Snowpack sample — Buffalo Mountain, Silverthorne, Colorado, USA (1/25/25, 10:11 AM MST)
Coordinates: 39.6222, -106.1139
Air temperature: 22 °F
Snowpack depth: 110 cm
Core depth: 40 cm
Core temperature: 46.4 °F
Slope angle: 12°, slope face: 102°
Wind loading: high
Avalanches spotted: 0
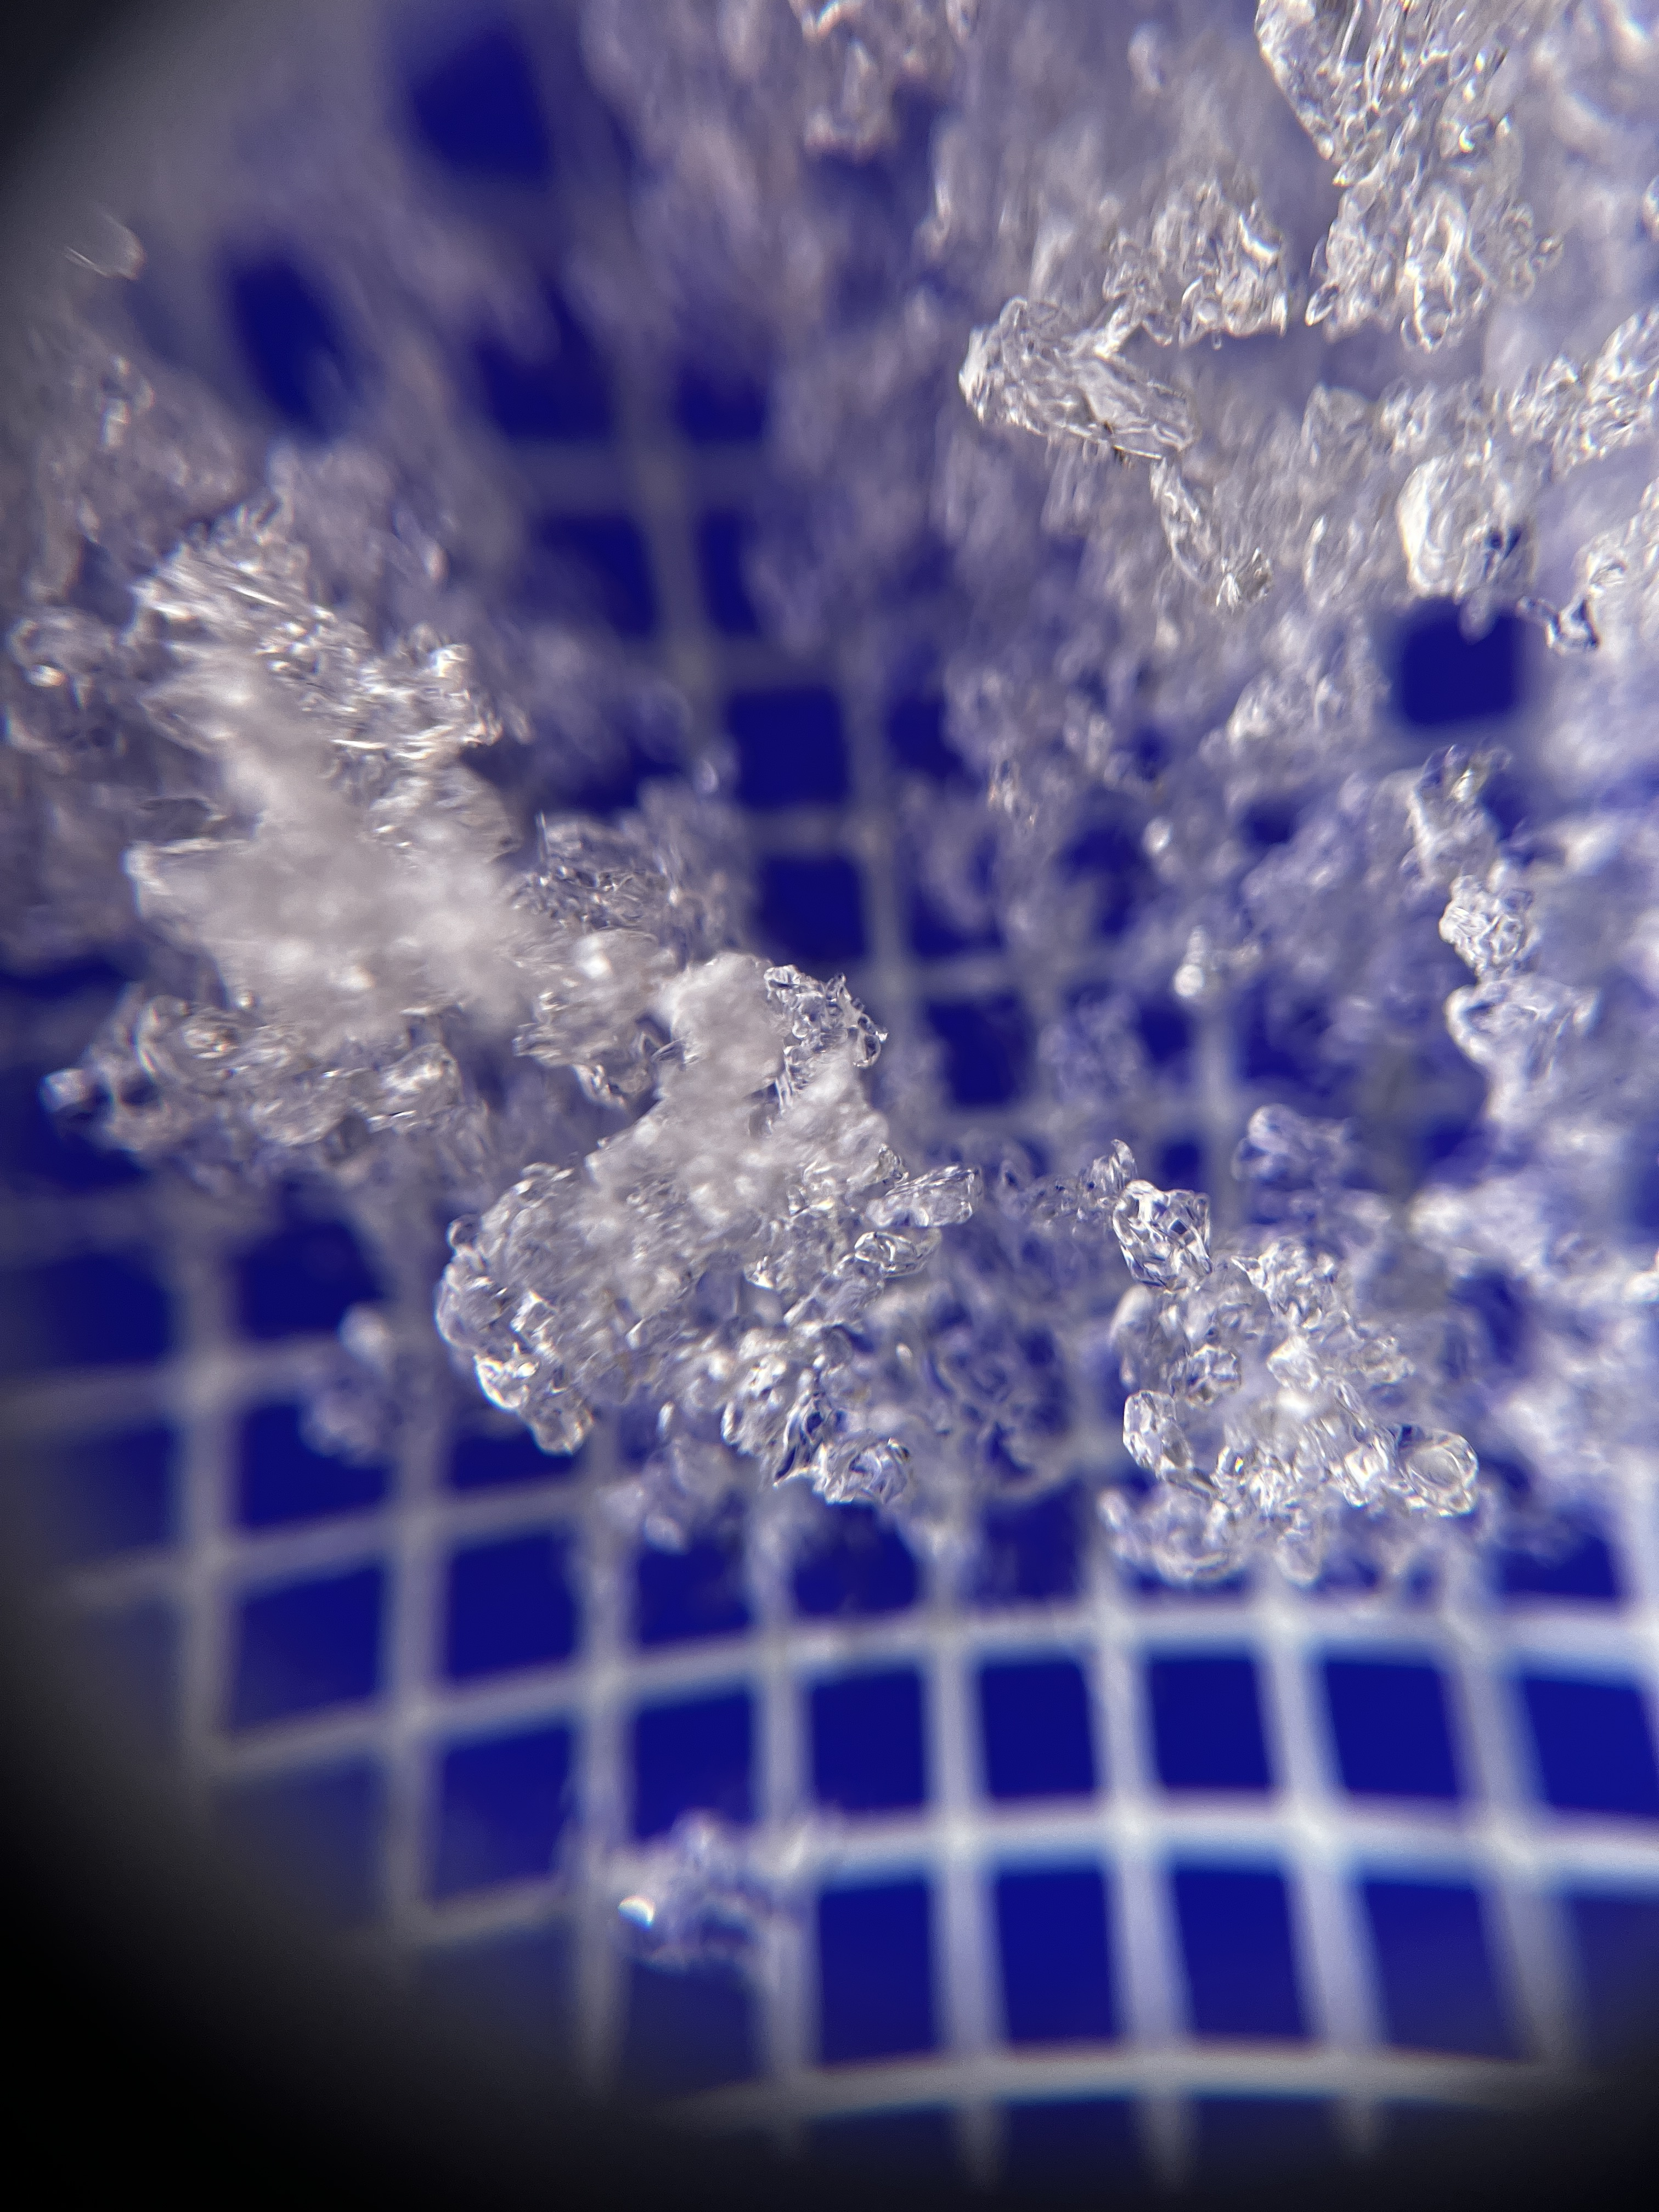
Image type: magnified_profile
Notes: No avalanches nearby, collected on the outskirts of a fire break 15 meters from the treeline, on way to Buffalo and Red Mountain